Interaction volume radius: 5 \u00c5
Interaction volume height: 10 \u00c5
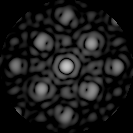
Disorder parameter: 0.2613